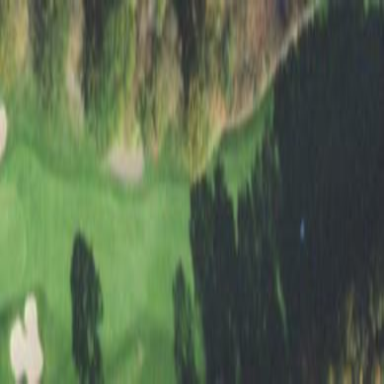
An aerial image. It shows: Scenic golf fairway.